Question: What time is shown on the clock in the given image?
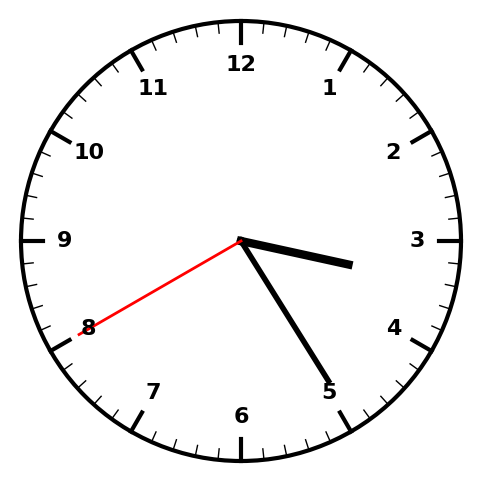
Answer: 03:24:40